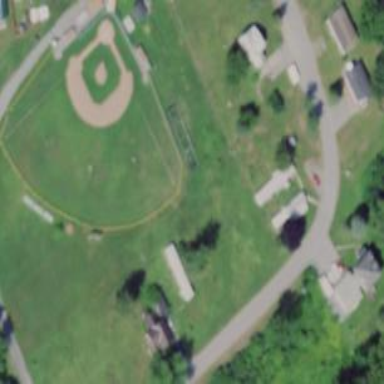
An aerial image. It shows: Baseball pitch for leisure land.